Question: I try to get the data from database to display data via ajax but failed to worked. It's partially working because data from mysql make this thing failed to function.
Here is my 'funds_transfer_backend.php' page. This page will assign variable to json array.
'''
session_start();
if(!isset($_SESSION['myusername']))
{
header("Location: ../index.html");
die();
}
include("../connect.php");
$myusername = $_SESSION['myusername'];
$sql="SELECT client_id FROM 'client' WHERE username='$myusername'";
$result=mysqli_query($conn, $sql);
while ($row=mysqli_fetch_row($result)){
$id = $row['0'];
}
$index_num = $_POST['index_num'];
$to_account_num = $_POST['recipient'];
$amount = $_POST['amount'];
if ($amount == '' || $to_account_num == '' || $index_num == -1){
//echo "Please complete the form!";
$response = -1;
}
else {
// check account number exist
$query2 = "SELECT 1 FROM account WHERE id='$to_account_num' LIMIT 1";
if (mysqli_num_rows(mysqli_query($conn, $query2))!=1) {
//echo "Recipient account number is invalid!";
$response = -2;
}
else {
$query2 = "SELECT client.name, client.email FROM account JOIN client USING (client_id) WHERE account.id = '$to_account_num' LIMIT 1";
$result=mysqli_query($conn, $query2);
while($row = mysqli_fetch_array($result, MYSQLI_ASSOC)) {
$name = $row['name'];
$email = $row['email'];
}
$response = 1;
}
} // check account num else bracket
$display = array('response' => $response, 'name' => $name);
echo json_encode($display);
'''
However if I remove ''name' => $name' from array the '#stage' div will trigger like image below:
Here is my 'funds_transfer.php' page
'''
<script type="text/javascript">
function update() {
var two = $('#index_num').val();
var three = $('#recipient_box').val();
var five = $('#amount_box').val();
$.post("funds_transfer_backend.php", {
index_num : two,
recipient : three,
amount : five
},function(data){
if (data.response==-1) {
$('#stage').show().html("Please complete the form!");
}
$('#stage').delay(2000).fadeOut();
},"json");
}
</script>
...other code goes here
<div id="stage" style="background-color:#FF6666; padding-left:20px; color: white;"></div>
<div id="confirm" style="background-color:#FF7800; padding-left:20px; color: white;"></div>
'''
I try to check the data from db whether it exist using manual form 'method="post"' and I can see the name being echo. Any help is appreciated and thanks in advance.
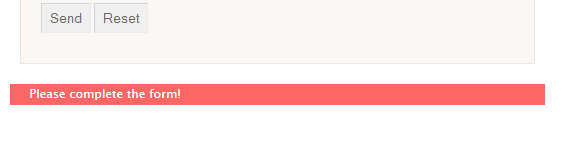
Answer: When your response is '-1', your '$name' variable is undefined. So php could show a warning (depending on your settings) and you are trying to add an undefined variable to your array. This will invalidate your output / json.
You can set for example:
'''
$name = '';
'''
at the start of your script or check whether the variable is set with 'isset($name)' before you try to use it to avoid these problems.
There are of course other solutions, like outputting your '-1' directly and exiting the script there.